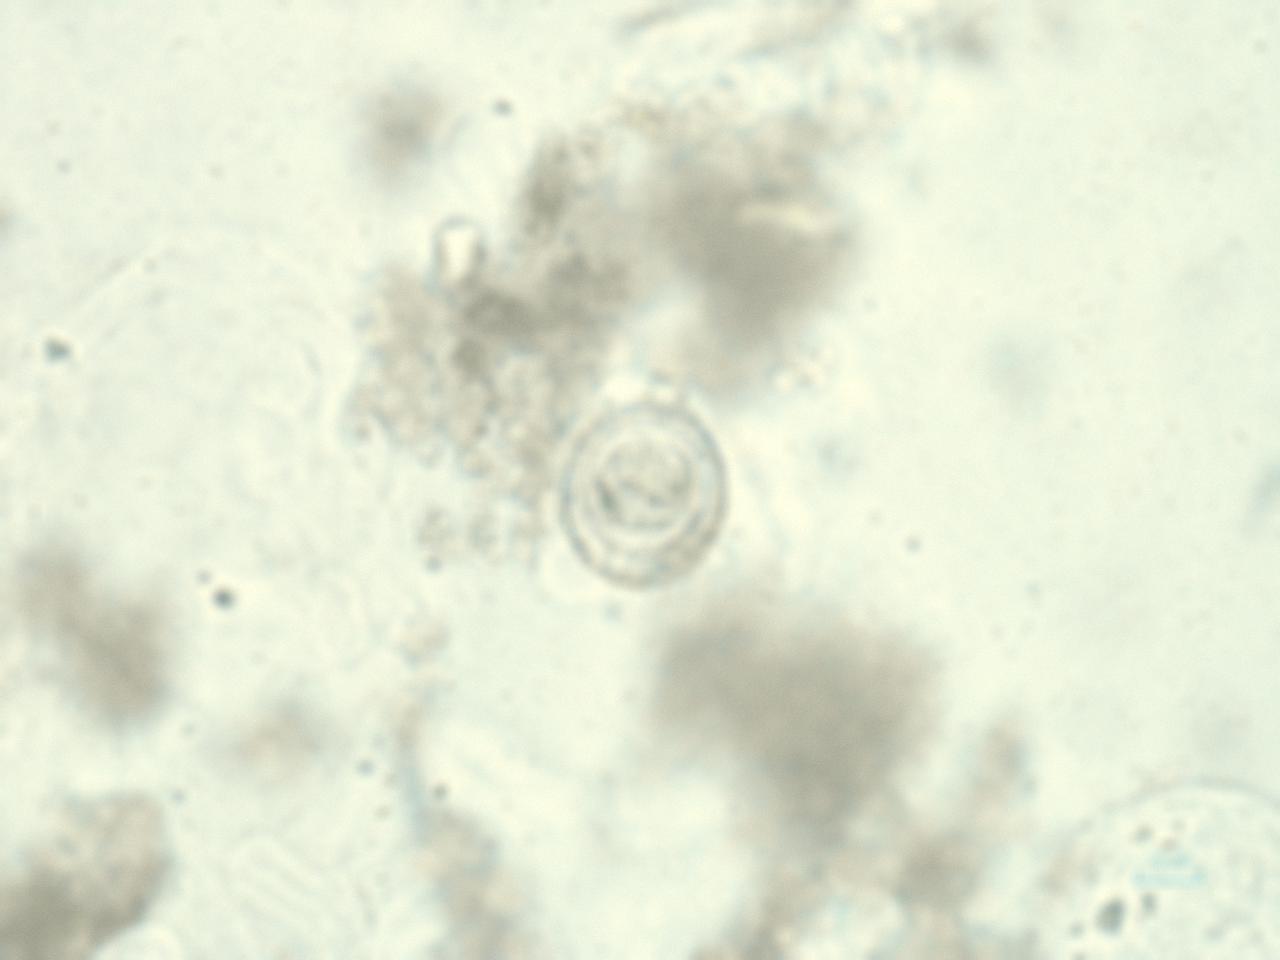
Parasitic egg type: Hymenolepis nana